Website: walmart
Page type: billing-address
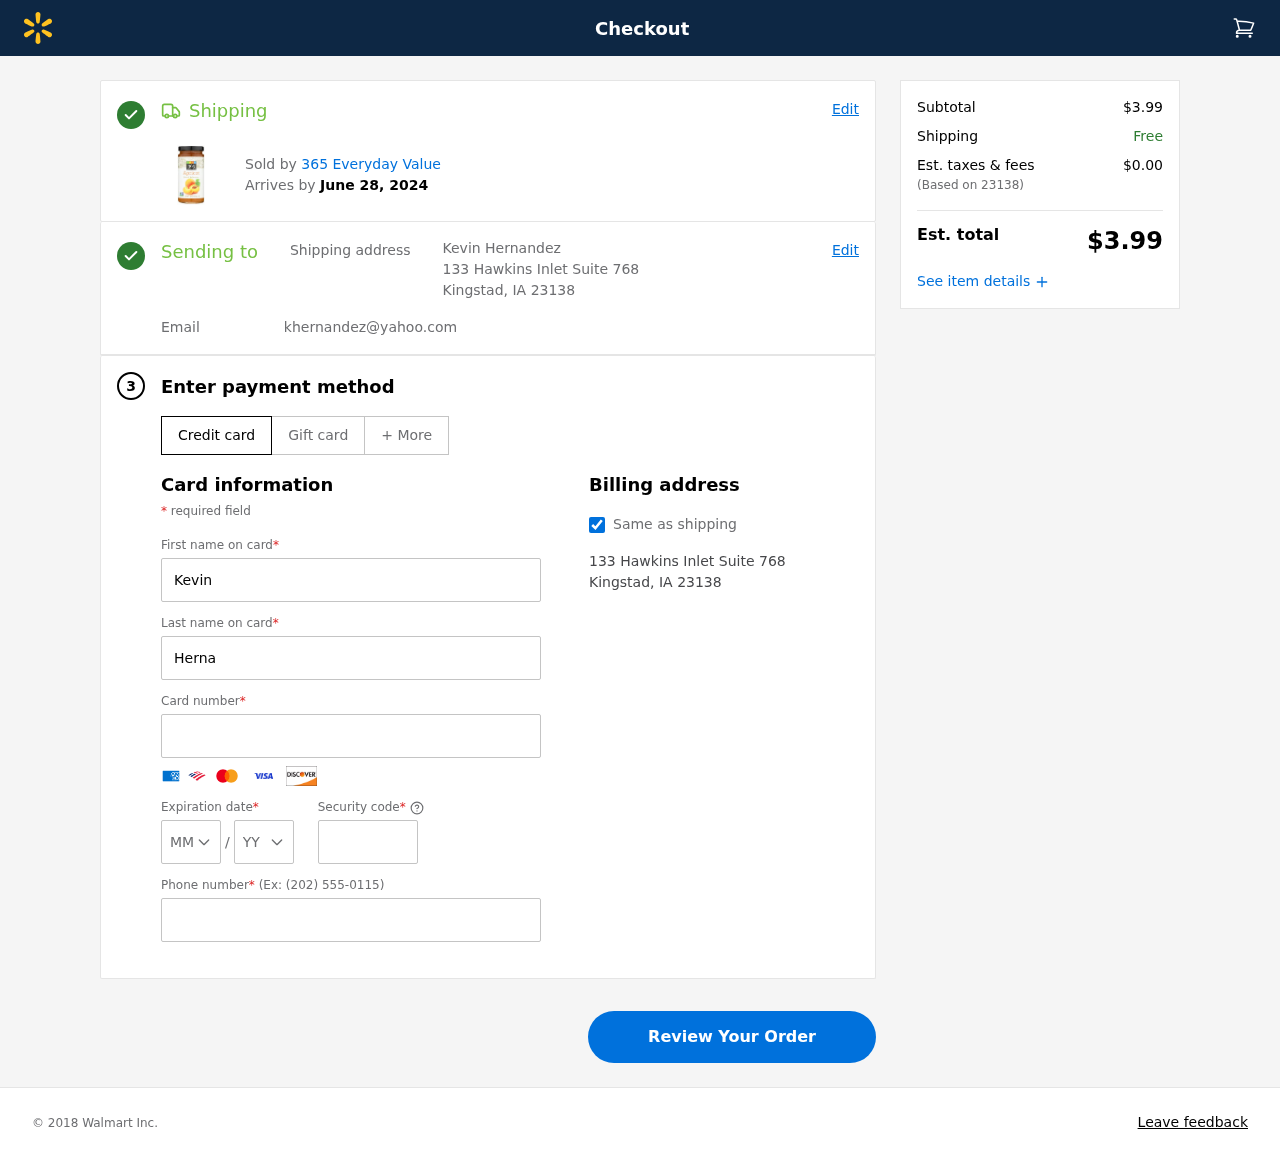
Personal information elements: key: PII_CARD_CVV
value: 267
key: PII_CARD_EXPIRY_MONTH
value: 11
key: PII_CARD_EXPIRY_YEAR
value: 27
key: PII_CARD_NUMBER
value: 4306 4986 6696 0116
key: PII_CITY_STATE_ZIP
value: Kingstad, IA 23138
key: PII_EMAIL
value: khernandez@yahoo.com
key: PII_FIRSTNAME
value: Kevin
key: PII_FULLNAME
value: Kevin Hernandez
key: PII_LASTNAME
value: Hernandez
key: PII_PHONE
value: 9073670269
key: PII_POSTCODE
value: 23138
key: PII_STREET
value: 133 Hawkins Inlet Suite 768
Product elements: key: PRODUCT1_BRAND
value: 365 Everyday Value
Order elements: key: ORDER_DELIVERY_DATE
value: June 28, 2024
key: ORDER_SUBTOTAL
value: $3.99
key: ORDER_TAX
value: $0.00
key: ORDER_TOTAL
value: $3.99